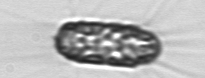
Label: Corethron_hystrix